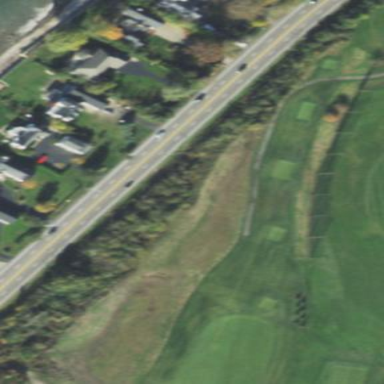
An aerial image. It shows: Area with grass used as rough in golf course.